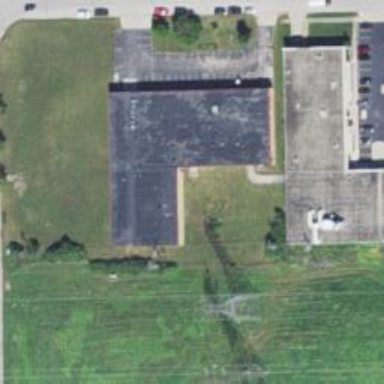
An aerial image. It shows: Industrial building.